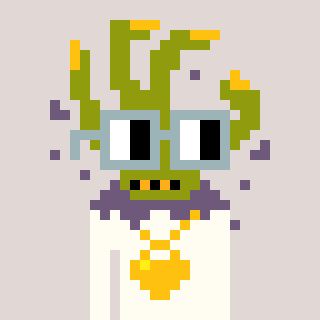
a pixel art character with square dark gray glasses, a zombie-hand-shaped head and a grayscale-colored body on a warm background